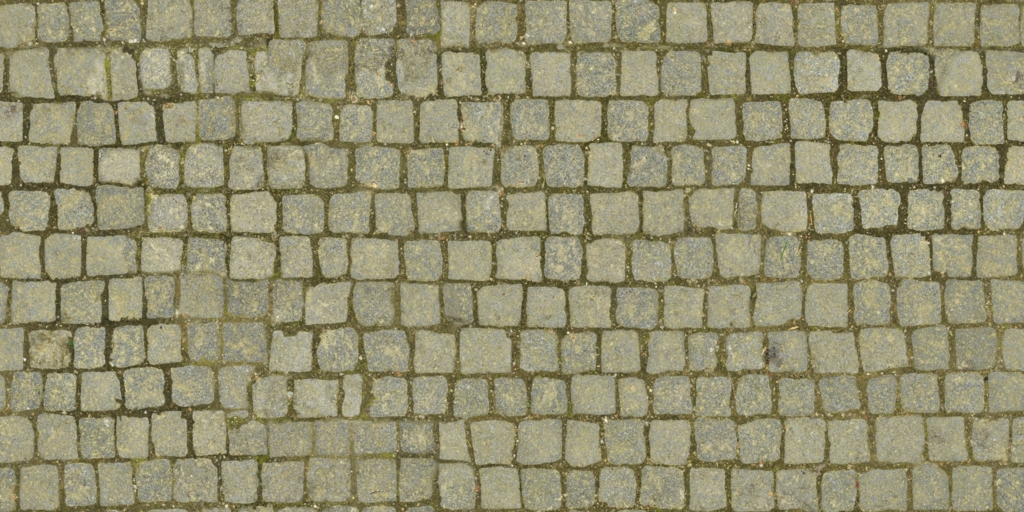
Texture map type: Color